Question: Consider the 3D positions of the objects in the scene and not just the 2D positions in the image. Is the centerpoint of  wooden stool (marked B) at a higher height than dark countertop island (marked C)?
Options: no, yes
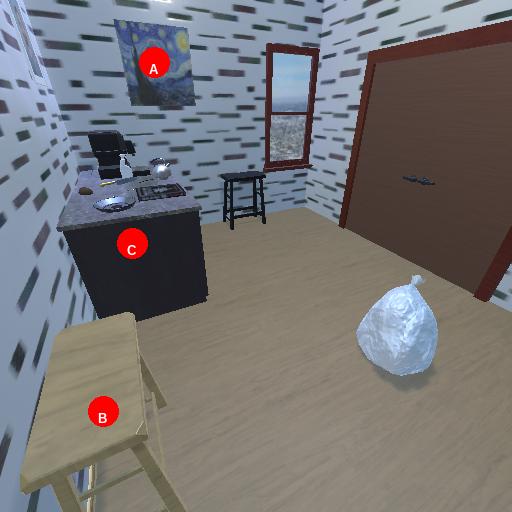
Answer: no